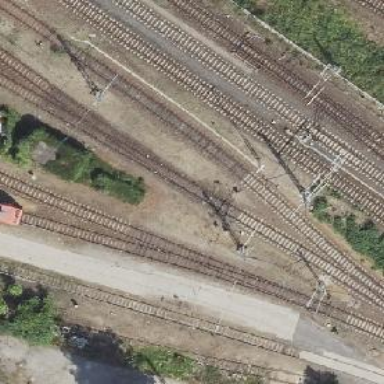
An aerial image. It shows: Railway signal.